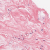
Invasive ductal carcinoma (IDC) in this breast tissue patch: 0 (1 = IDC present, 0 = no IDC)